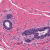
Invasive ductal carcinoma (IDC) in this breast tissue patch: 0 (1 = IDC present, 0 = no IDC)